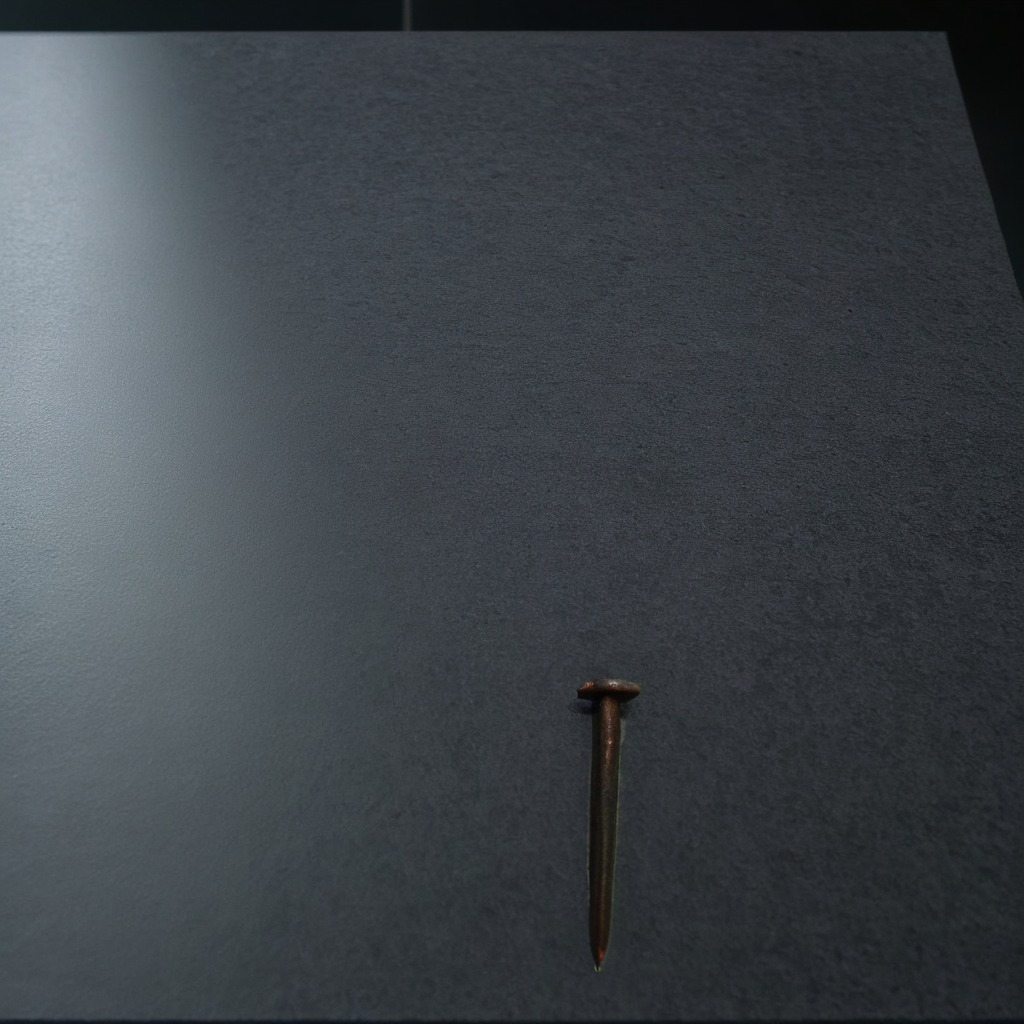
A clean granite table is in a workshop at night with soft shadows and a worn but still shiny iron nail lying on it.